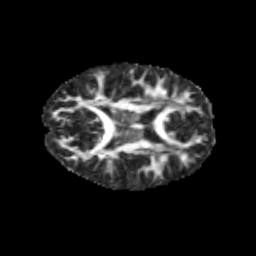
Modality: FA
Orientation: axial
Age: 11
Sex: female
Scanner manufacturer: siemens
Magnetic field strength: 3 T
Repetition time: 3.8 s
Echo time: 0.07 s